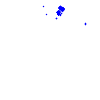
Particle: kaon